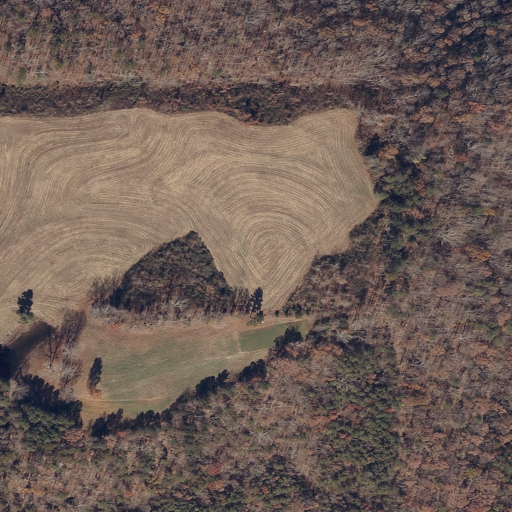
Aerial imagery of mountain in Alabama named Center Grove Mountain containing deciduous forest, pasture, mixed forest, grassland, and open development